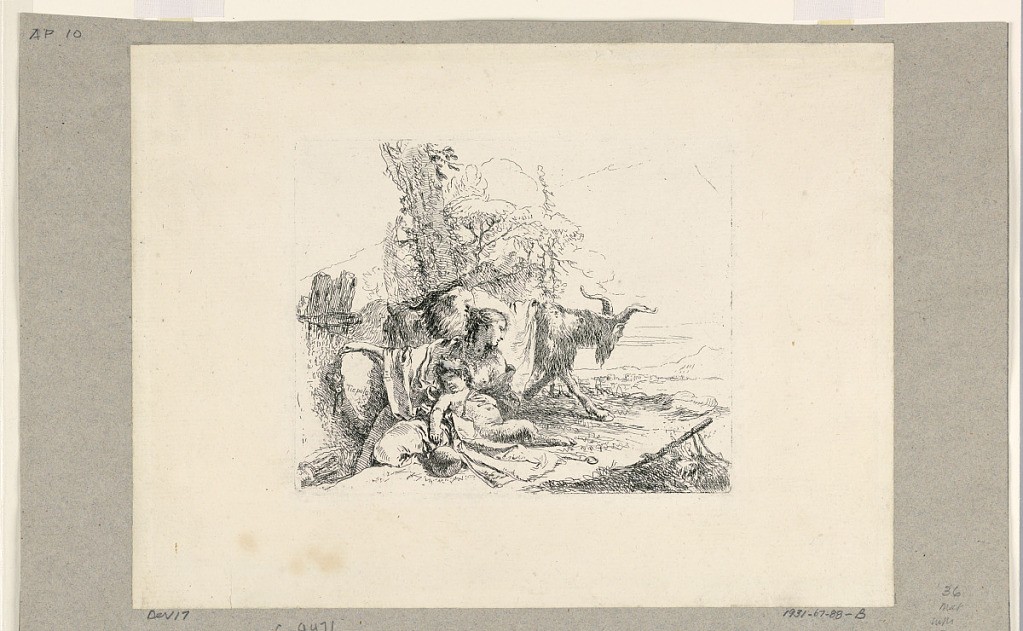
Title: Woman with an Infant Satyr, from the Vari Capricci
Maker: Giovanni Battista Tiepolo, Italian, 1692 - 1770
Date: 1750–1760
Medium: Etching on laid paper
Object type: Print
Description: Second state